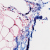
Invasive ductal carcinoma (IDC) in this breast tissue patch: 0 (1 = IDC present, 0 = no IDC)